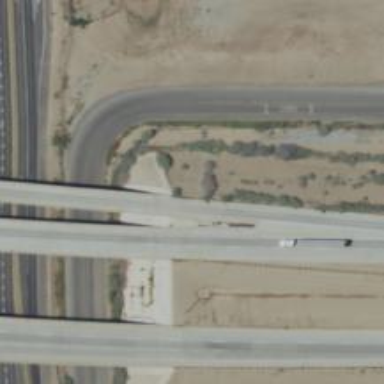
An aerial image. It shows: Asphalt trunk highway which is also expressway.